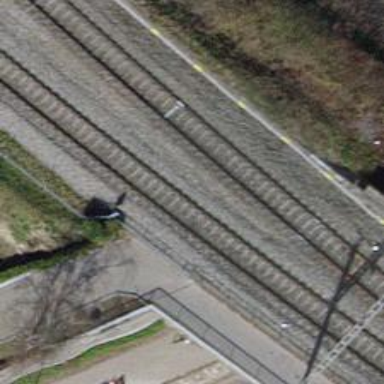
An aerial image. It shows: Bridge over electrified railway with contact lines.